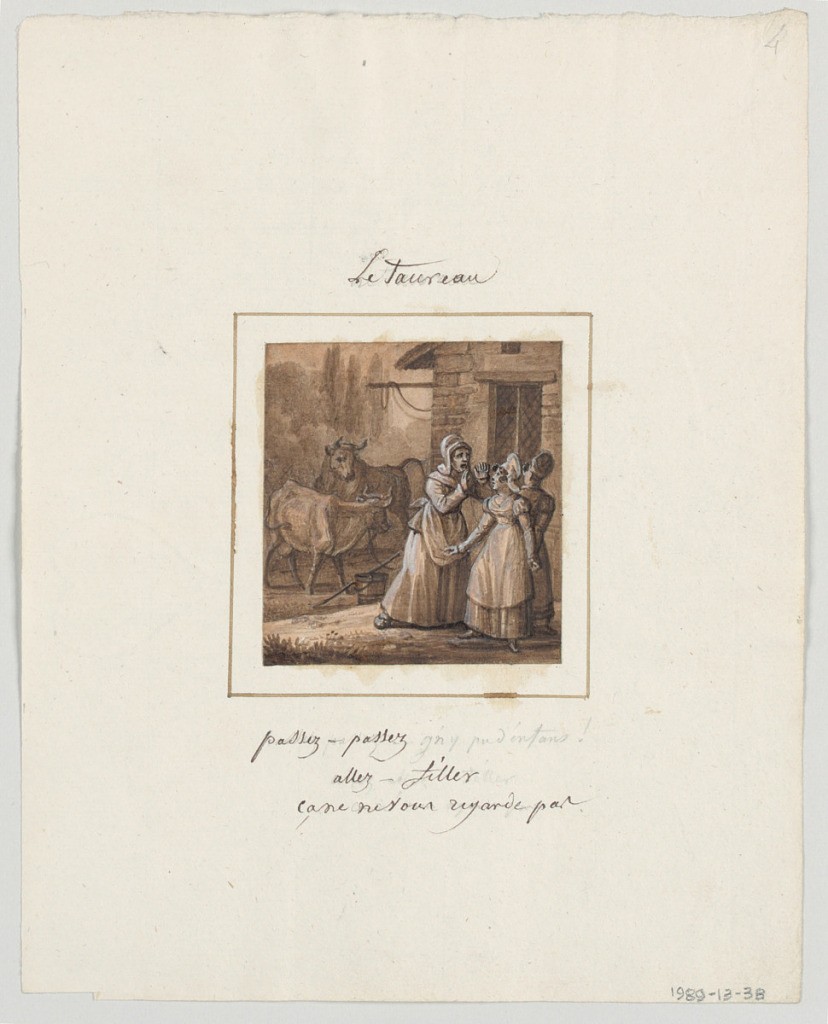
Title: Design for a Painted Porcelain Plate, Le Taureau (Taurus) from the Le Zodiaque Travesti (The Farcical Zodiac) Service
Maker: Jean Charles Develly, French, 1783 - 1849
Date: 1824
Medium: Pen and brown ink, brush and brown wash, pink, tan watercolor, white gouache, red crayon, graphite on cream laid paper mounted on cream laid paper, ruled border in pen and brown ink
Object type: Drawing
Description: Design for a painted porcelain plate, square format. Scene in front of a stone barn.  Figure of a woman with raised hands, center foreground, shields two young girls from two bulls, left middleground, who appear to be tethered to the stone structure.  A bucket and herding stick lies on the ground, center middleground.